Question: For my M.Sc. project I try to order all columns of a (by the user) given dataframe by their median, apply the wilcox.test on the columns by a specific schema (mentioned later) and then plot each column's values in a box-whisker-plot.
The ordering and the plotting works just fine, but I have trouble finding a way to apply the wilcox.test to the dataframe in the following schema:
'''
wilcox.test(i, j, paired=TRUE)
'''
whereas 'i=1' and 'j=2' and both incrementing until 'j=ncol(dataframe)'. So I want to run the function with the parameters column 1 and 2, after that with column 2 and 3 and so on, until 'j' is the last column of the dataframe.
I too want to store all the p-values in a dataframe with one row (containing the p-values) and each row having the name of the two columns that were the parameters in their wilcox.test, because I dont only want to plot all the columns (each representing a "solution"), but I too want to print the p-values for each test in the console (something like: "Wilcoxon-test with and resulted in the p-value: , which means the solutions are/aren't significatly different").
I tried to adjust some code in other posts concerning this problem, but nothing worked out. Unfortunately I am a very unexperienced in R, too, so I hope that what I wrote above was no utter bullsh*t either.
I too tried to iterate over the columns of the dataframe with for-loops and increments in a java-manner, as this is the only programming language I got taught, but that didn't work at all (what a surprise).
The plot my code creates on base of a dataframe with very different values:

Thanks for any advices you guys can give me, it's very much appreciated!
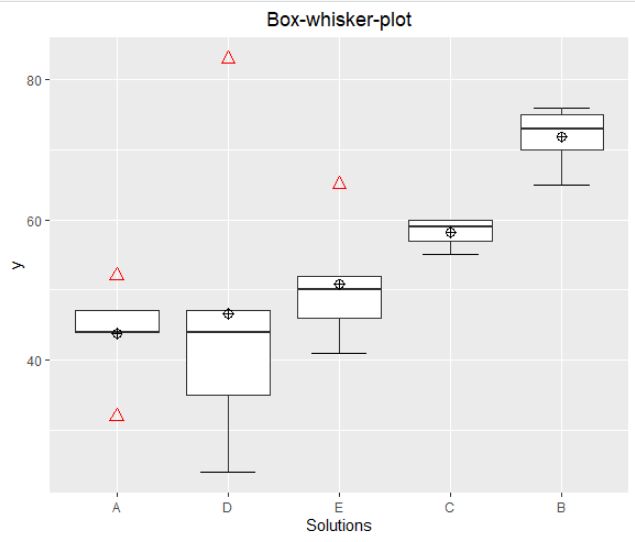
Answer: Seems like a job for the 'matrixTests' package. Here is a demonstration using the 'iris' dataset:
'''
library(matrixTests)
col_wilcoxon_twosample(iris[,1:3], iris[,2:4])
obs.x obs.y obs.tot statistic pvalue alternative location.null exact corrected
Sepal.Length 150 150 300 22497.5 9.812123e-51 two.sided 0 FALSE TRUE
Sepal.Width 150 150 300 7793.5 4.151103e-06 two.sided 0 FALSE TRUE
Petal.Length 150 150 300 19348.5 3.735718e-27 two.sided 0 FALSE TRUE
'''
The returned results match 'wilcox.test()' done on each pair. For example, 1st vs 2nd columns:
'''
w <- wilcox.test(iris[,1], iris[,2])
w$p.value
[1] 9.812123e-51
'''